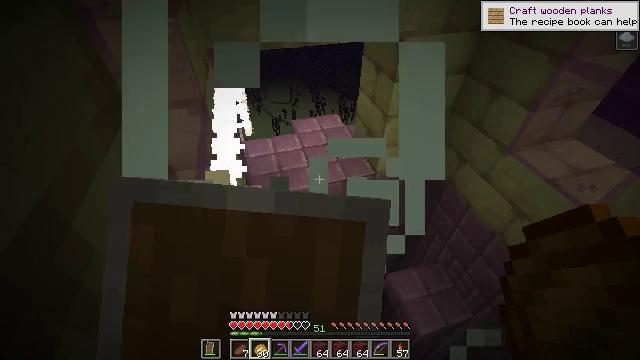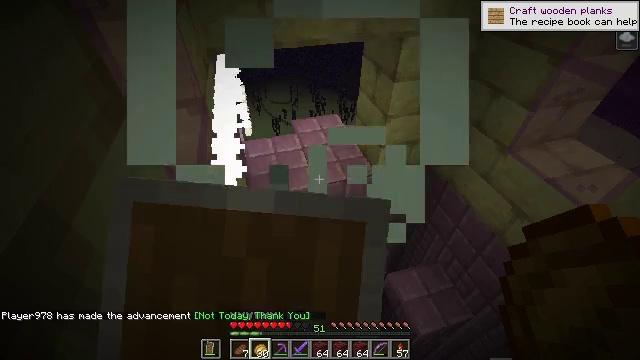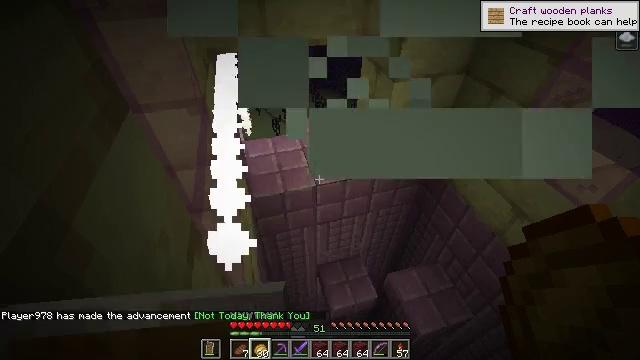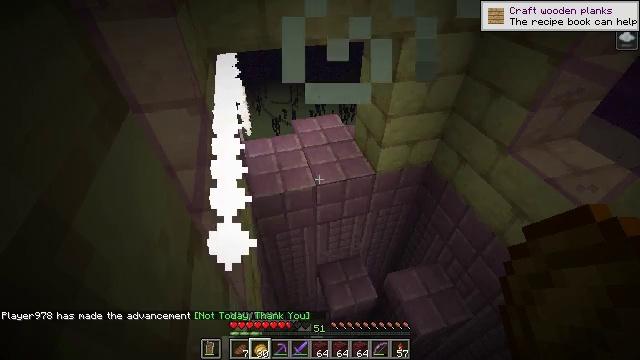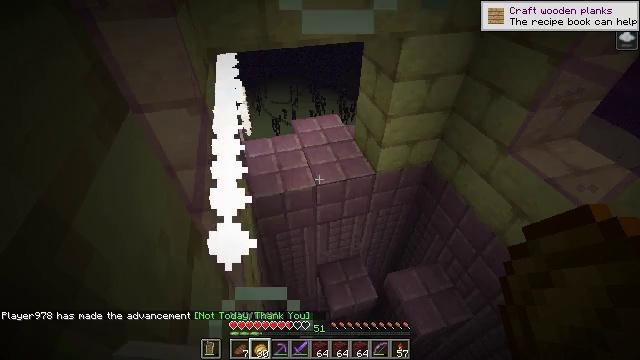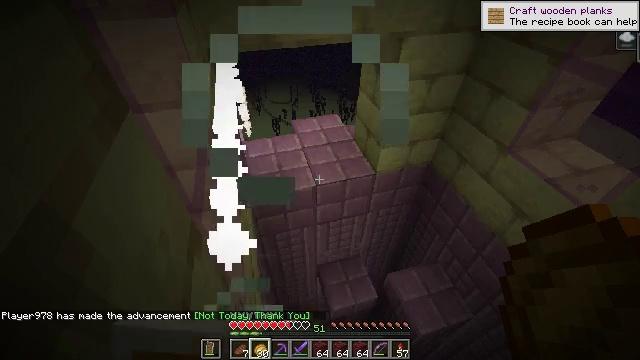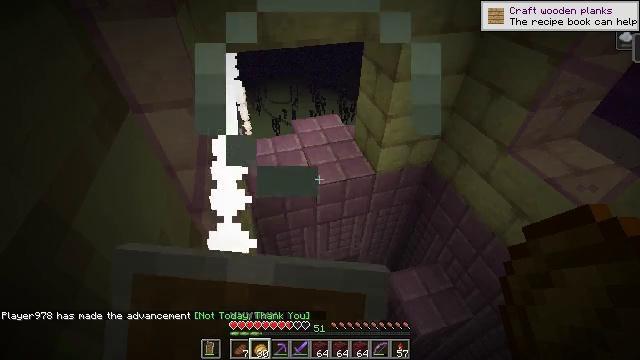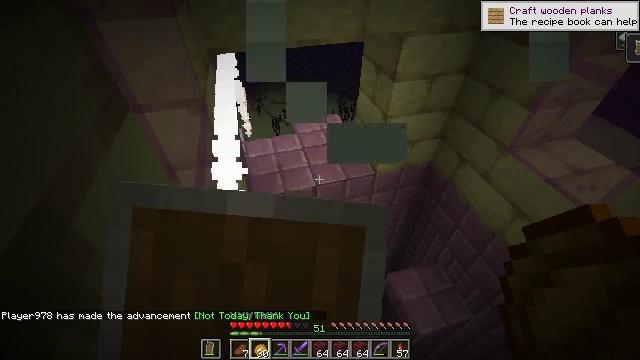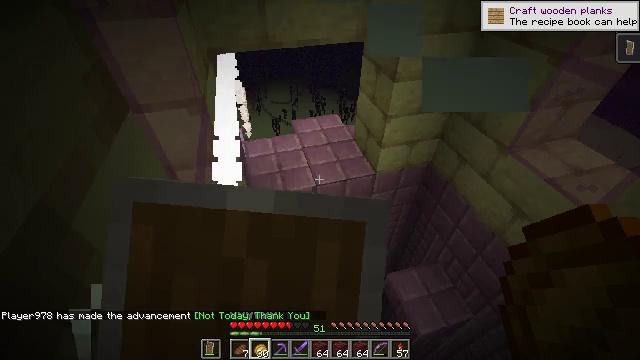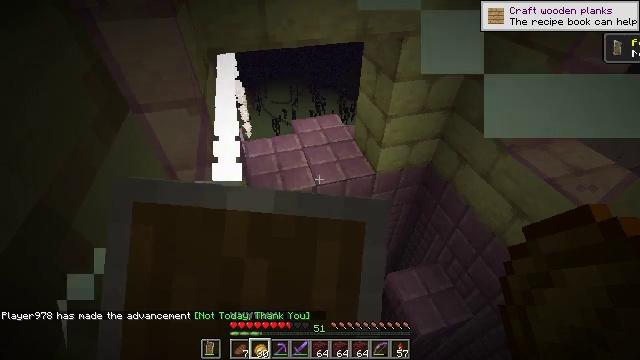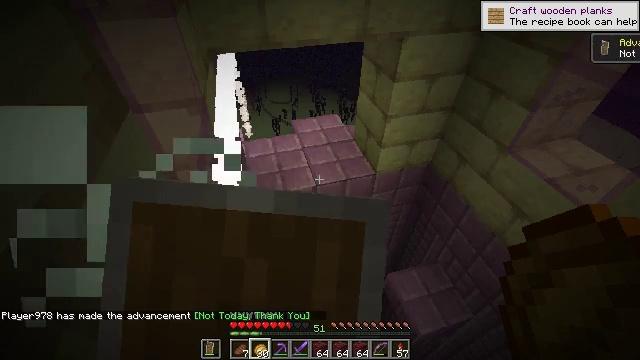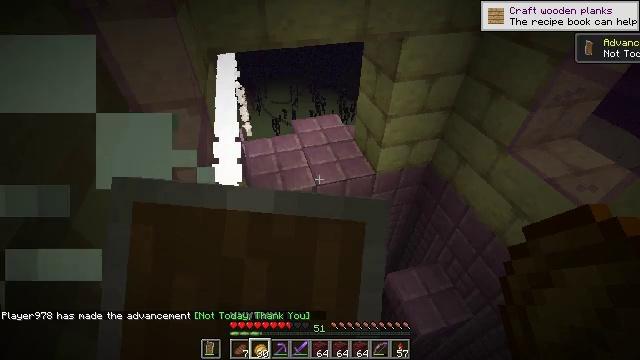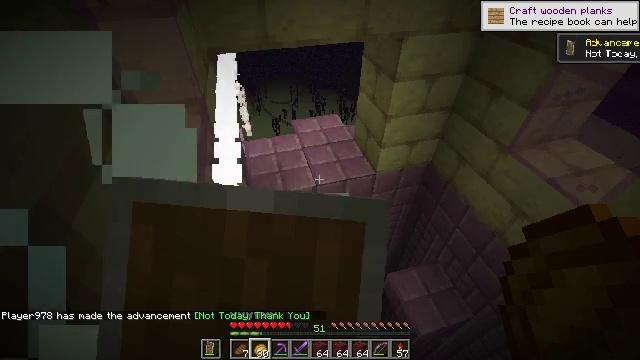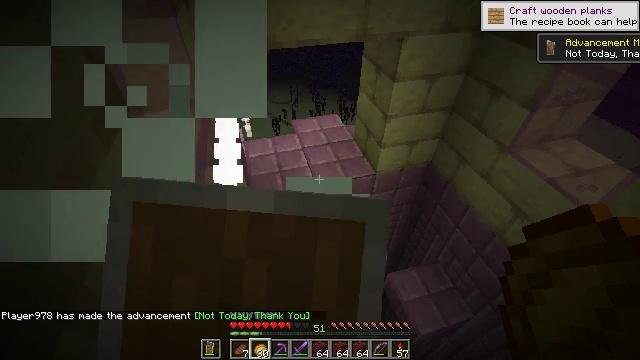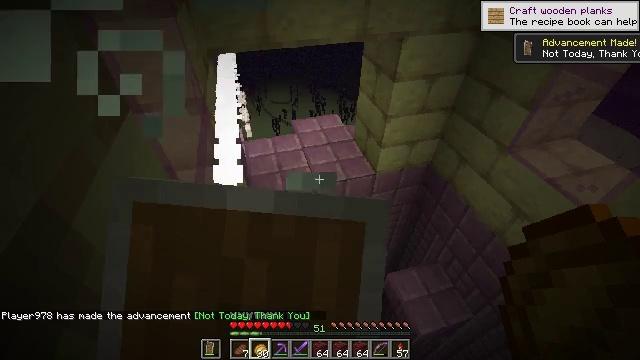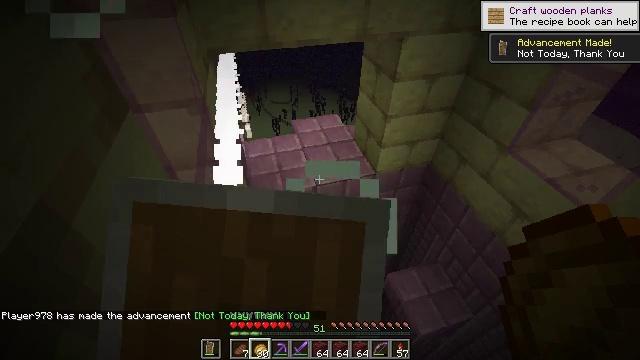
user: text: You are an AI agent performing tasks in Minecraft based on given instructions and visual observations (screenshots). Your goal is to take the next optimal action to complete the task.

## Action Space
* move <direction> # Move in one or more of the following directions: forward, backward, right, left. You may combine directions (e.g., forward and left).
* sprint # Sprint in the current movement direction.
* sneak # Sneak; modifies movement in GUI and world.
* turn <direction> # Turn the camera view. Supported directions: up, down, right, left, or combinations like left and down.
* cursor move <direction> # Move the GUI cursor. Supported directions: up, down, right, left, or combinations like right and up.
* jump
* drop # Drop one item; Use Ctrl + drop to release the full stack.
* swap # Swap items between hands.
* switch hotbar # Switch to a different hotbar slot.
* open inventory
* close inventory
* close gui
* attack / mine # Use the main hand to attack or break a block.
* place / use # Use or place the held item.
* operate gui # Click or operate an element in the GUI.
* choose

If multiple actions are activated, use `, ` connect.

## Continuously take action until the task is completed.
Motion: motion action
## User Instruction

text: Mine the purpur block.
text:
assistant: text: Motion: use / place
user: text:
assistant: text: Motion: use / place
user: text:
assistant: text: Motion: use / place
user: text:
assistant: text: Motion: use / place
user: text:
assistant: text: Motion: use / place
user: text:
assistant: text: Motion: use / place
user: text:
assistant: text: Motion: use / place
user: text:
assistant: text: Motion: use / place
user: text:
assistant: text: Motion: use / place
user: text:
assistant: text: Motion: use / place
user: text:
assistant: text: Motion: use / place
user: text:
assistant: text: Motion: use / place
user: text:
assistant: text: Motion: use / place
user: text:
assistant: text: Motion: use / place
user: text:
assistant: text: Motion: use / place
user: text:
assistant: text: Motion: no_op
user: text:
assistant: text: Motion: no_op
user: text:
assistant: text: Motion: no_op
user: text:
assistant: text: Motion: no_op
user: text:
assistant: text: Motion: no_op
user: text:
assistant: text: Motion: no_op
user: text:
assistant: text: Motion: no_op
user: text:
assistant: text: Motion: no_op
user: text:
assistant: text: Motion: no_op
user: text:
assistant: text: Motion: no_op
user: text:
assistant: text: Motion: no_op
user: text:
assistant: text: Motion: no_op
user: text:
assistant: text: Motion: no_op
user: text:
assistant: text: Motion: no_op
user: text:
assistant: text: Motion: no_op